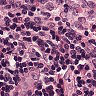
Metastatic tissue present: no